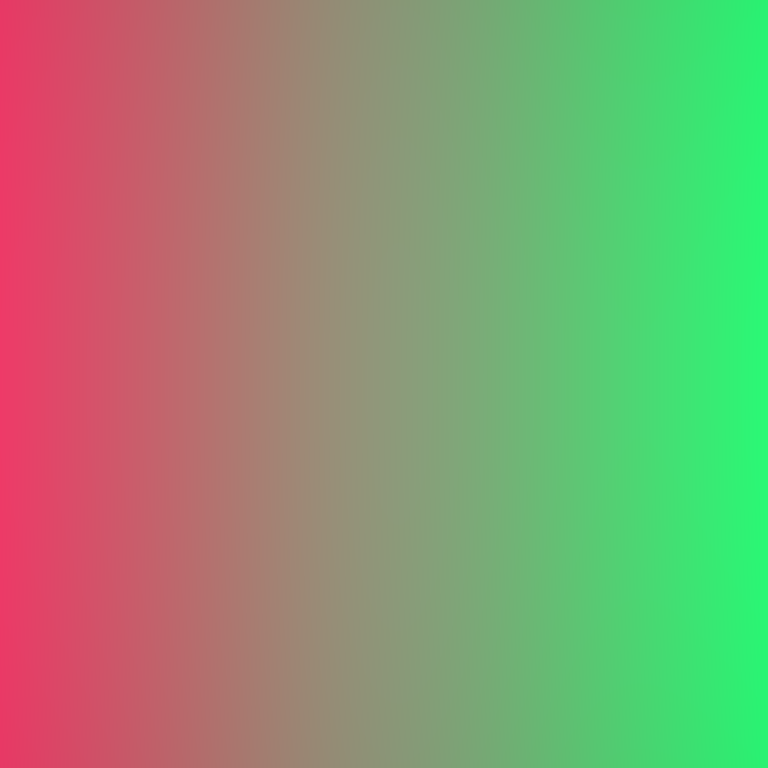
Abstract light effect, smooth gradient from vibrant red to bright green, energetic atmosphere, soft blend, no room, no furniture, no objects.